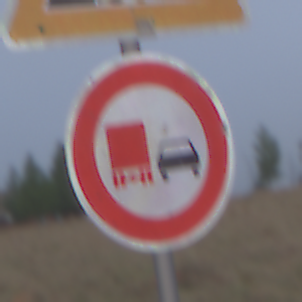
Verkehrszeichen: UeberholverbotKraftfahrzeuge
Zusatzzeichen oben: BeweglicheBruecke
Umgebung: Outdoor, Nature
Tageszeit: SunriseSunset
Wetter: Overcast
Licht: Natural
Jahreszeit: NotSpecified
Kontrast: LowContrast